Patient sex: F
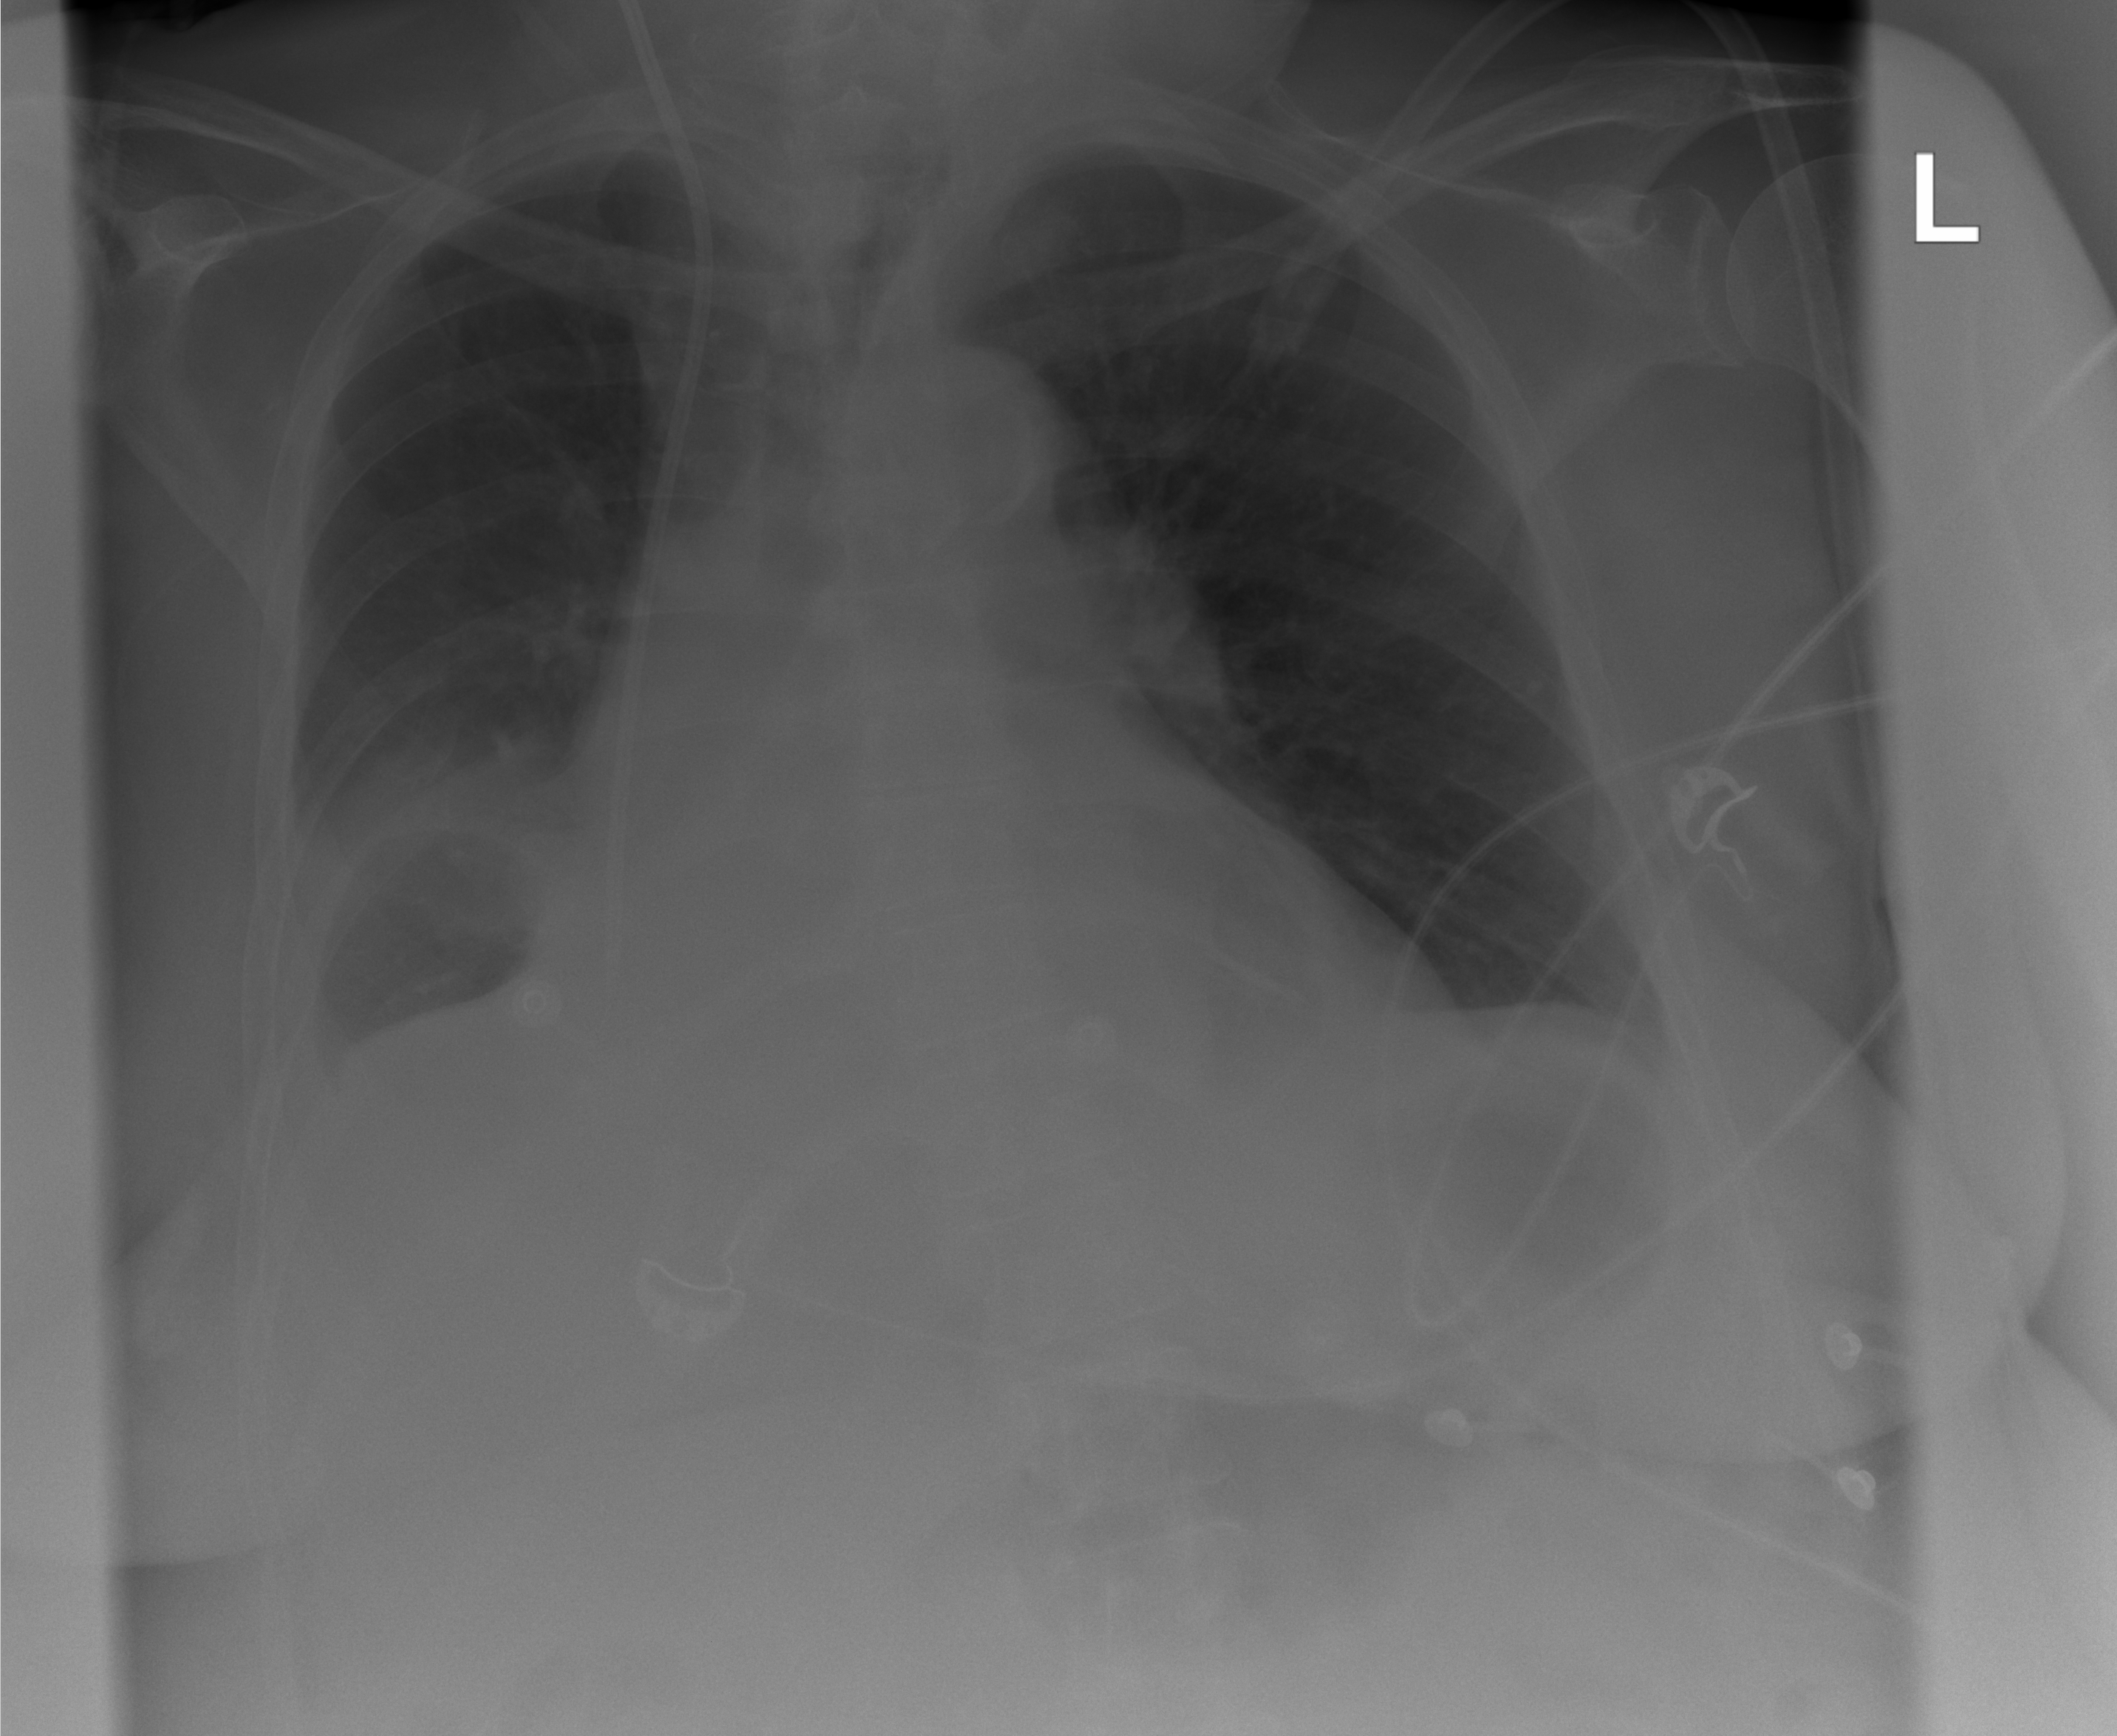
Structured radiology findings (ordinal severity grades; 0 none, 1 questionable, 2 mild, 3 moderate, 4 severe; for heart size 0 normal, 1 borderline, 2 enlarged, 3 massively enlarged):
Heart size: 2
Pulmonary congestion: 0
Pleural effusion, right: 2
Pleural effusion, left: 2
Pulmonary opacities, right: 0
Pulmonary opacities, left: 0
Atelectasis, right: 2
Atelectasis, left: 2